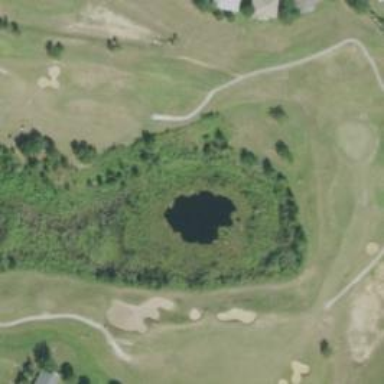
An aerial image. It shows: Golf fairway surrounded by grass.